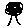
Label: tree